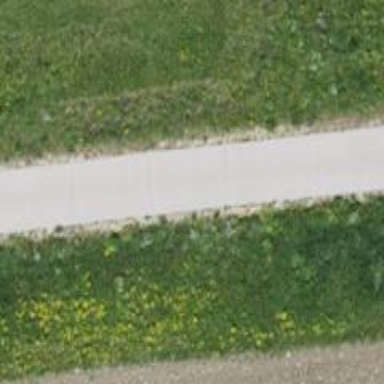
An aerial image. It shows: Unclassified road with grade 2 track type.